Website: macys
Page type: delivery-shipping
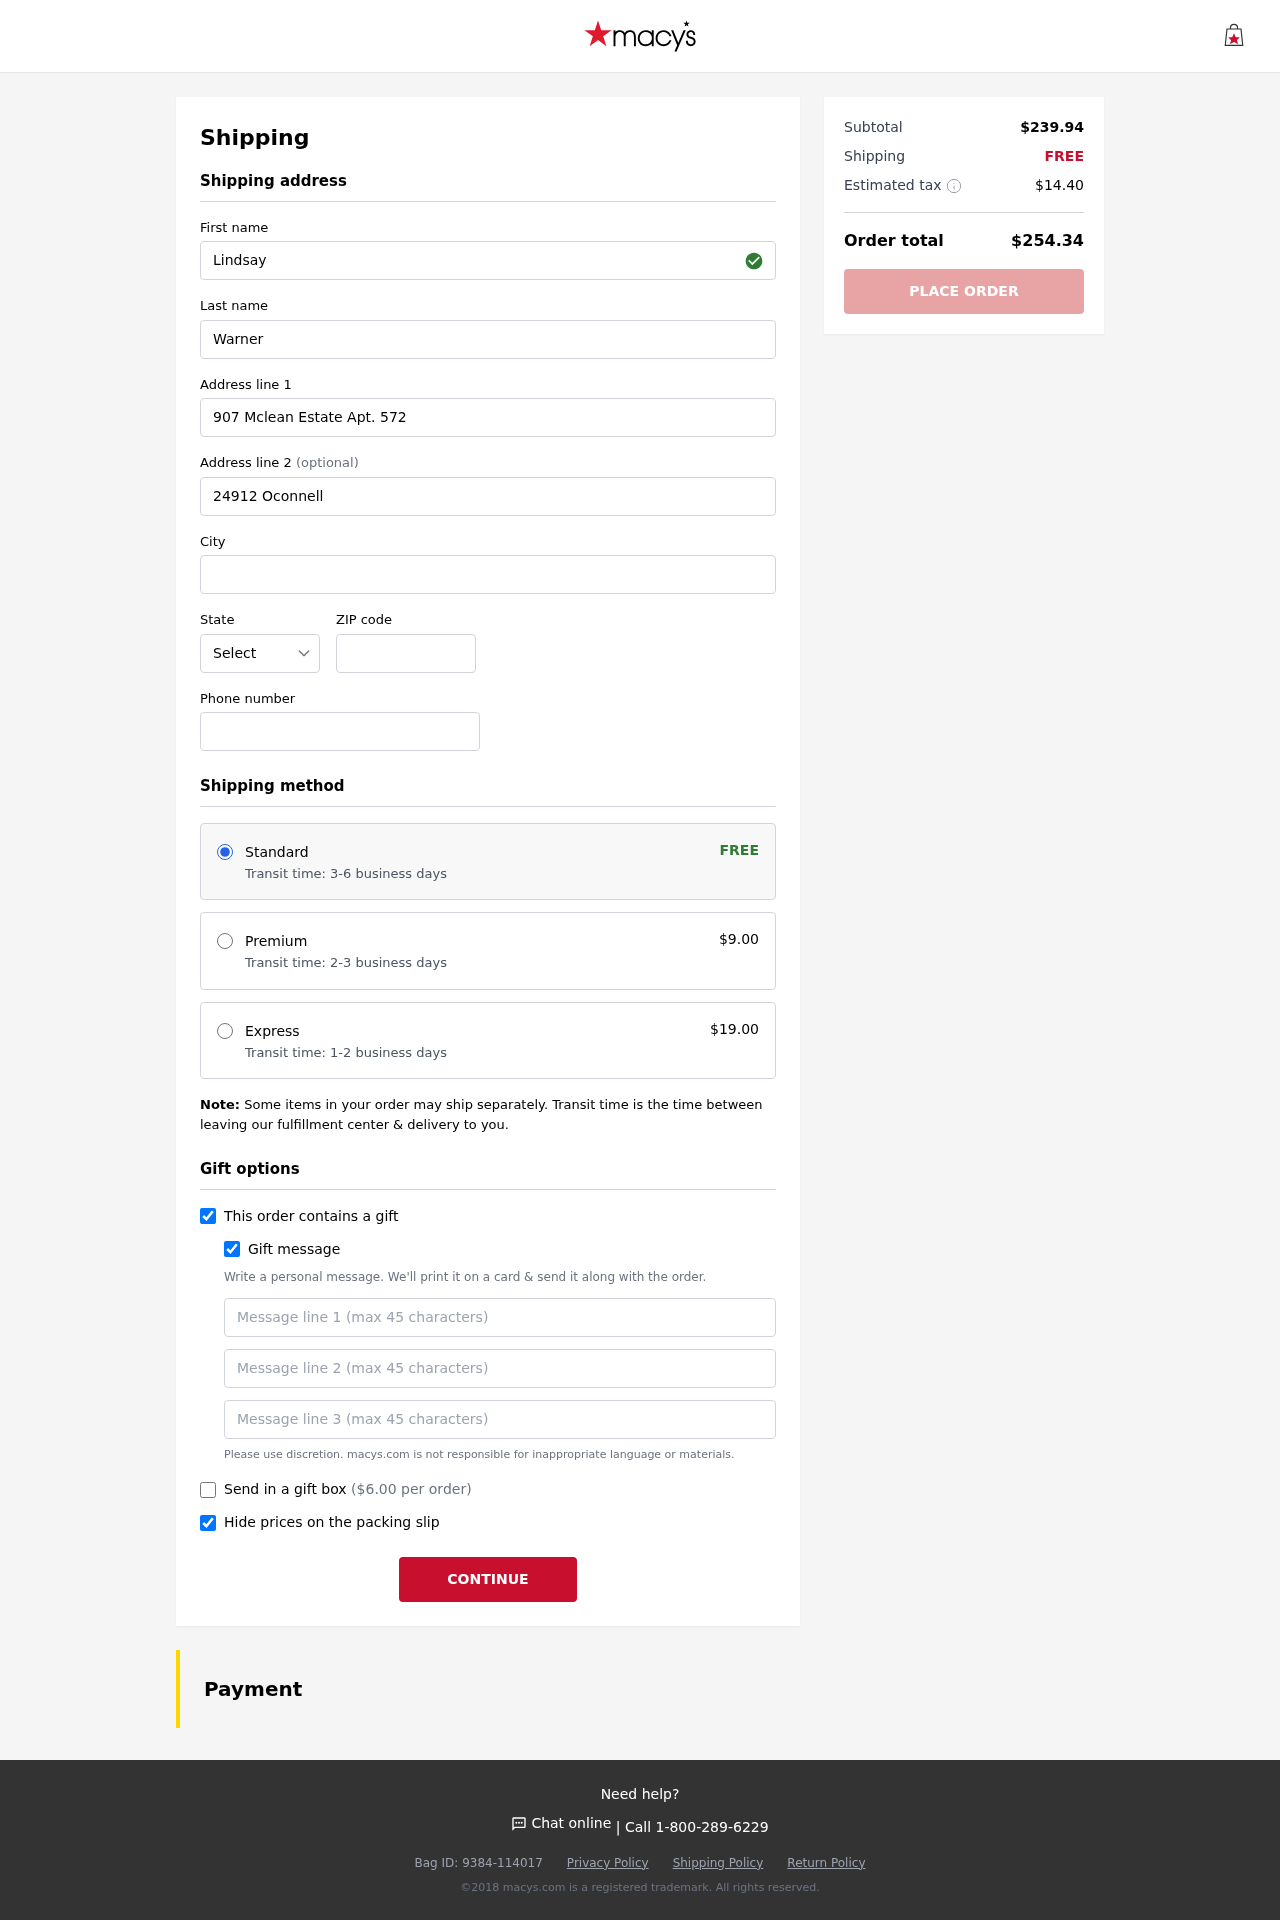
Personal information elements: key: PII_STATE_ABBR
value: AK
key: PII_FIRSTNAME
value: Lindsay
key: PII_LASTNAME
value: Warner
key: PII_STREET
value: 907 Mclean Estate Apt. 572
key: PII_STREET2
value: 24912 Oconnell Ridge Apt. 940
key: PII_CITY
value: Rothborough
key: PII_POSTCODE
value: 95513
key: PII_PHONE
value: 4532618390
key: PII_GIFT_MESSAGE
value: Happy Birthday, Antonio! I saw this beautiful bracelet and immediately thought of you—it’s perfect for adding a little shine to your style. Can’t wait to celebrate you today!  Lindsay
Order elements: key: ORDER_SHIPPING_STANDARD
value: Transit time: 3-6 business days
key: ORDER_SHIPPING_COST
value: FREE
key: ORDER_SHIPPING_PREMIUM
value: Transit time: 2-3 business days
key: ORDER_SHIPPING_PREMIUM_PRICE
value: $9.00
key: ORDER_SHIPPING_EXPRESS
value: Transit time: 1-2 business days
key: ORDER_SHIPPING_EXPRESS_PRICE
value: $19.00
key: ORDER_GIFT_BOX_PRICE
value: ($6.00 per order)
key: ORDER_SUBTOTAL
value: $239.94
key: ORDER_SHIPPING_COST2
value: FREE
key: ORDER_TAX
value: $14.40
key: ORDER_TOTAL
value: $254.34